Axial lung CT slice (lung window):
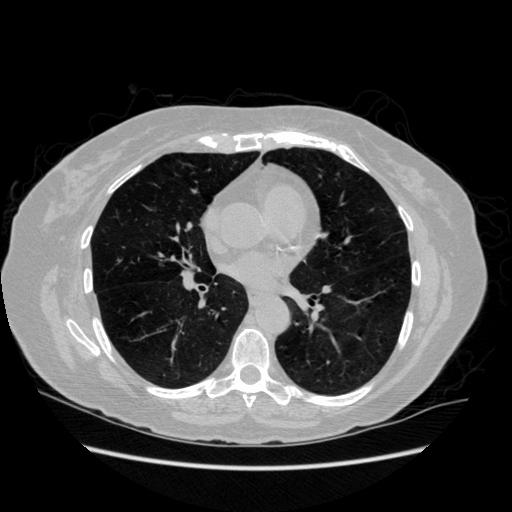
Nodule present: no